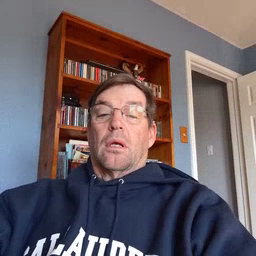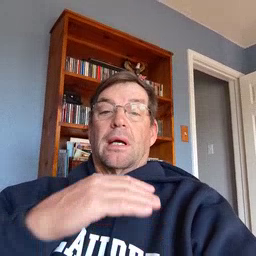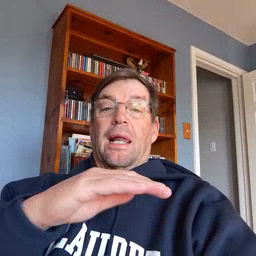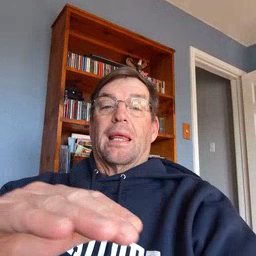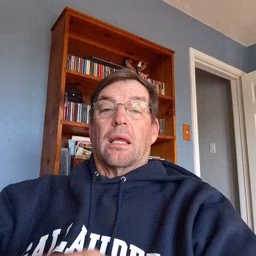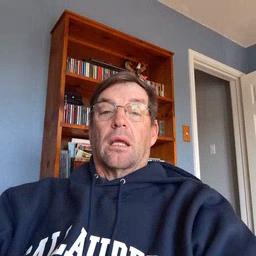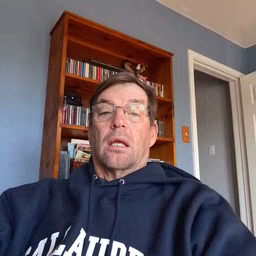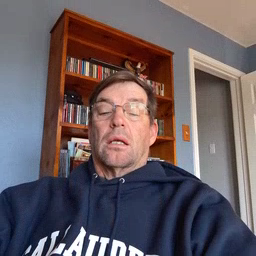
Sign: clean